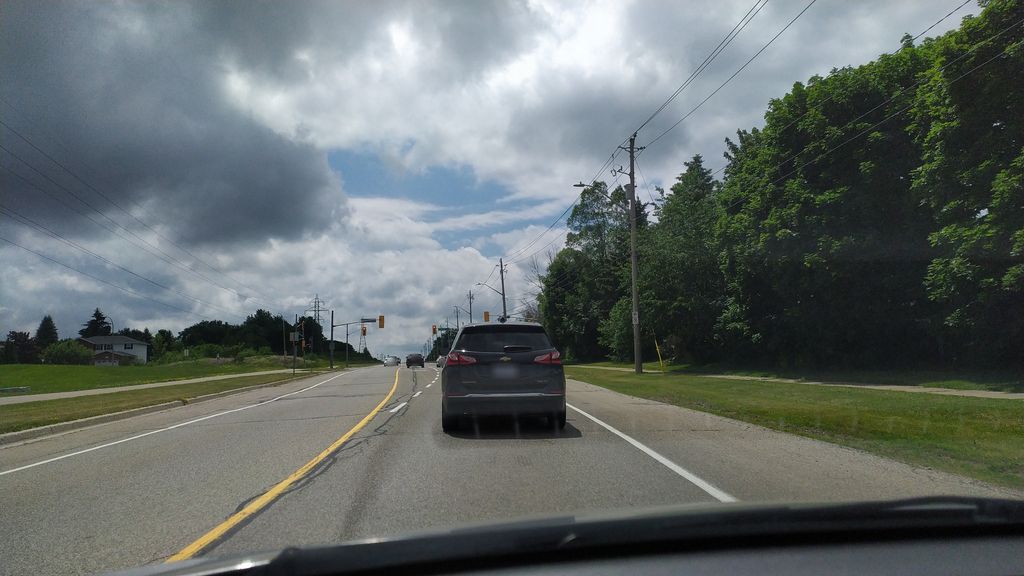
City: kitchener-waterloo